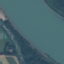
Label: River